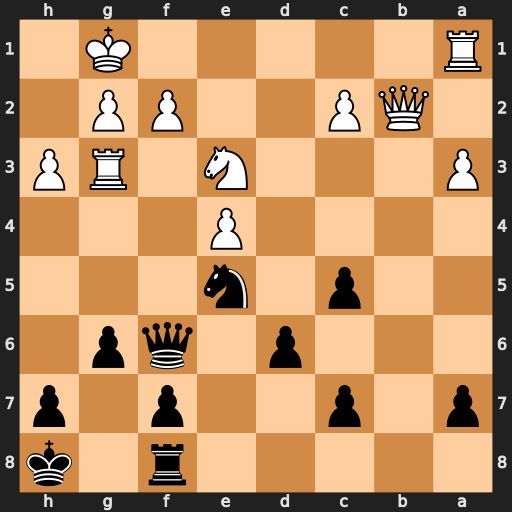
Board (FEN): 5r1k/p1p2p1p/3p1qp1/2p1n3/4P3/P3N1RP/1QP2PP1/R5K1
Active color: b
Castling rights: -
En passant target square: -
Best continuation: Nf3+ Rxf3 Qxb2